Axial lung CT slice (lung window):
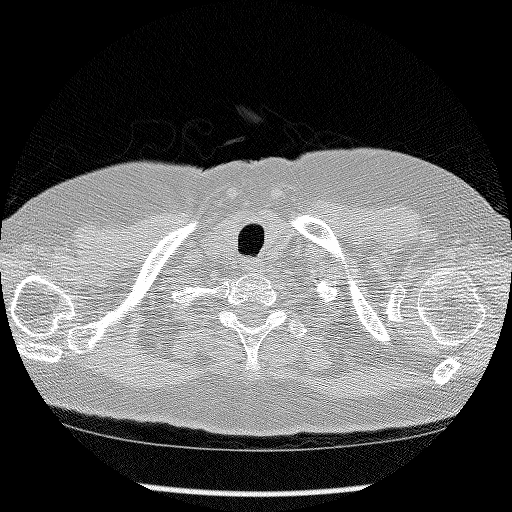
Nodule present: no